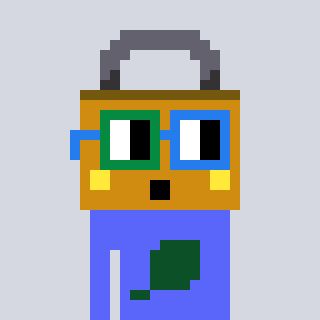
a pixel art character with square green and blue glasses, a lock-shaped head and a purple-colored body on a cool background